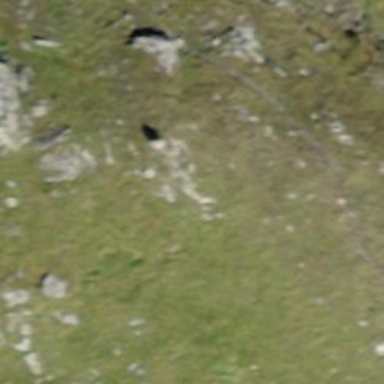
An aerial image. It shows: Cairn made by humans.